Question: I have an asp.net Application i have added some .aspx pages in the root directory.. now i have created folder named 'usercontrols' having following structure :

now i want to call a Method of one user control into another.. but i dont get the class name of any user controls in between..
i have used same namespace in all .ascx.cs file..
so how to call a Method of one user control into another ??
Thanks
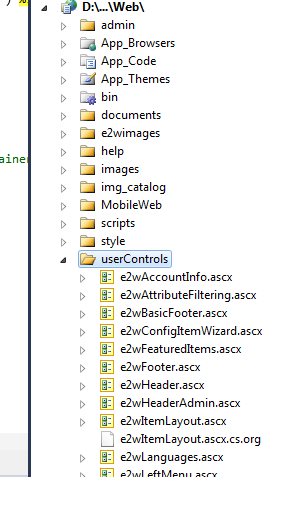
Answer: You need a reference declaration to use the uc within your code:
Add it to your page:
'''
<%@ Reference Control ="~/WebUserControl1.ascx"%>
'''